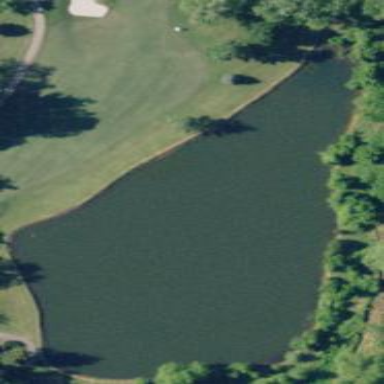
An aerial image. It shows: Water hazard in golf course. The hazard is natural water feature.